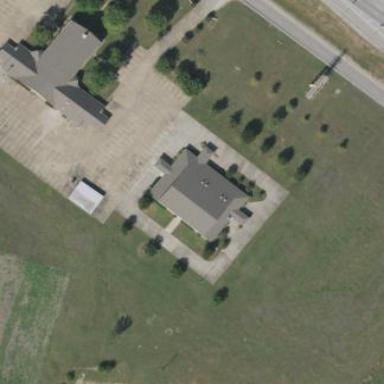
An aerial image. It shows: Beautiful church building.